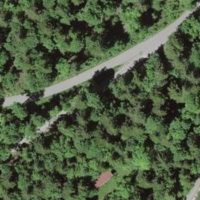
EUNIS habitat code: 41
Species observed at this site:
Cardamine heptaphylla